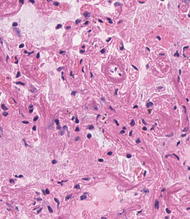
Tumor epithelial tissue: no
Tumor-associated stroma tissue: no
Normal tissue: yes